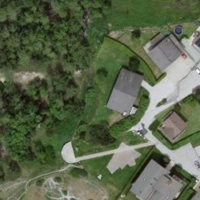
EUNIS habitat code: 24
Species observed at this site:
Anthus trivialis
Oenanthe oenanthe
Parus major
Dendrocopos major
Phoenicurus ochruros
Prunella modularis
Garrulus glandarius
Passer domesticus
Phoenicurus phoenicurus
Ptyonoprogne rupestris
Motacilla alba
Ficedula hypoleuca
Periparus ater